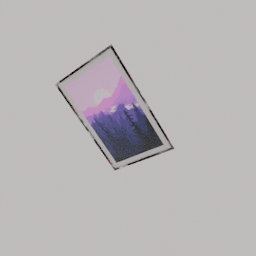
Label: decoration